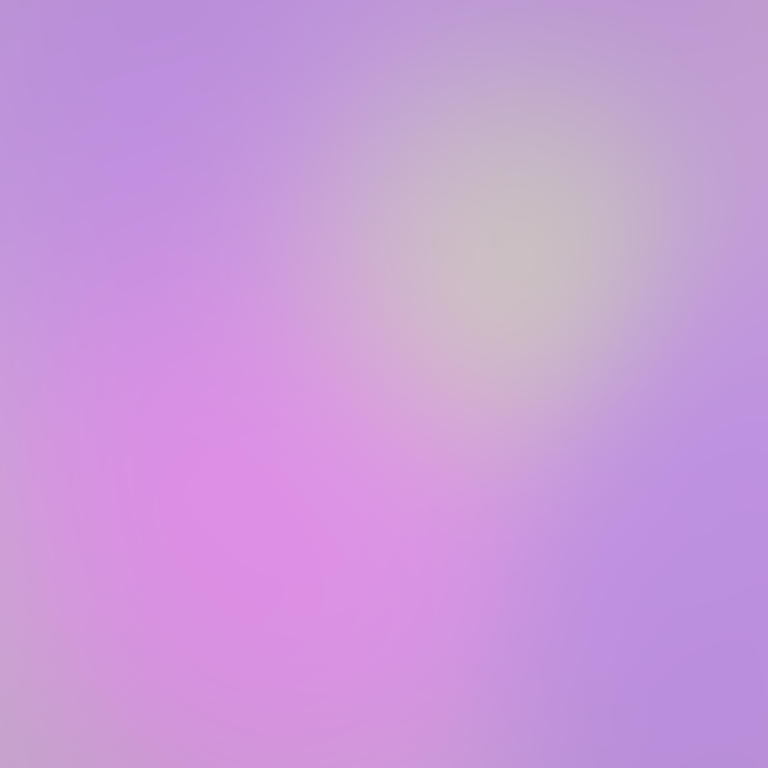
Abstract light effect, smooth gradient from soft lavender to pale pink, serene atmosphere, diffuse glow, no room, no furniture, no objects.